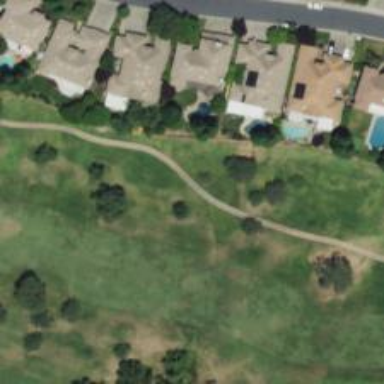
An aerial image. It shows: Golf fairway in the image.